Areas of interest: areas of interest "Business office"
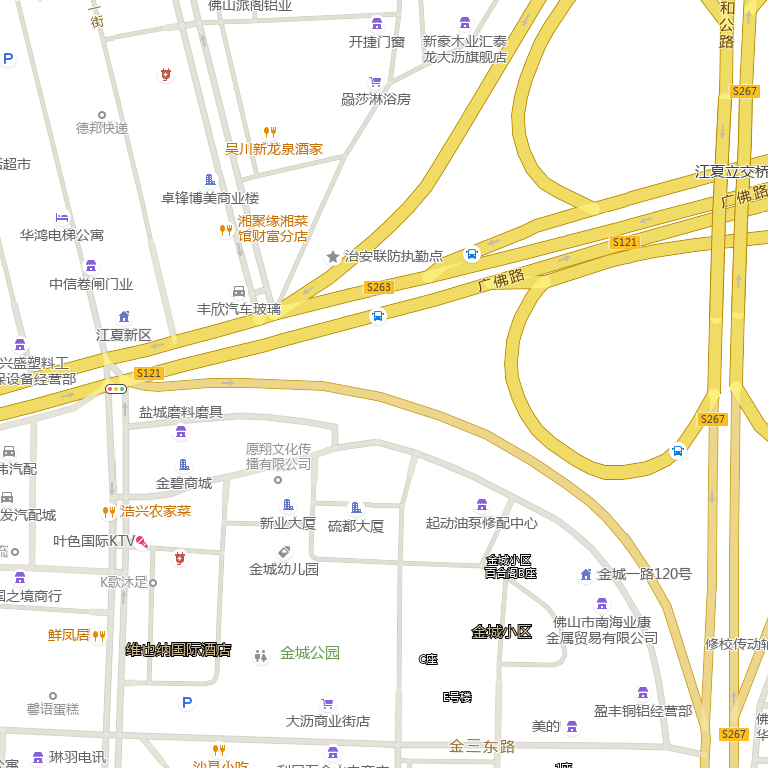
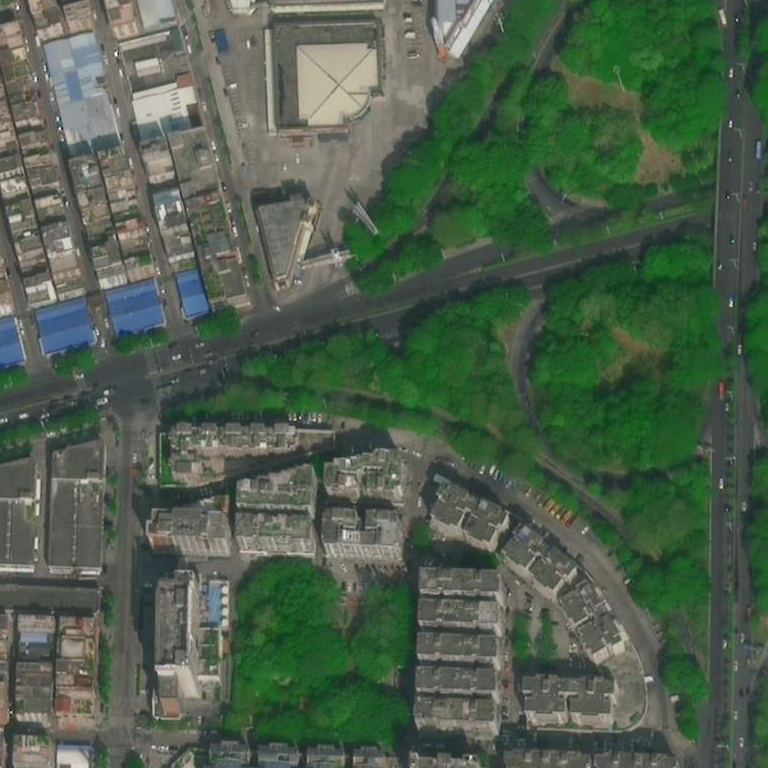